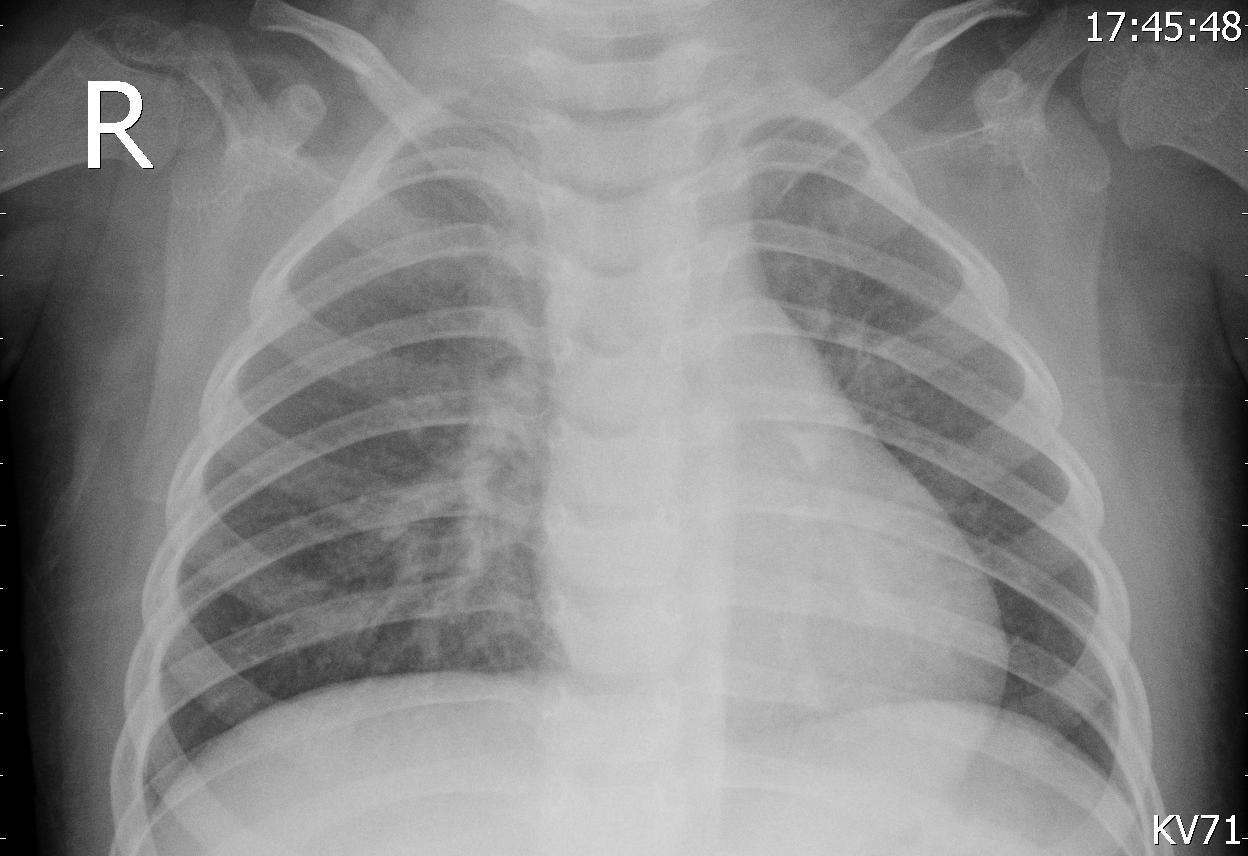
Diagnosis: PNEUMONIA